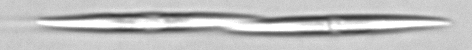
Label: Pseudo-nitzschia